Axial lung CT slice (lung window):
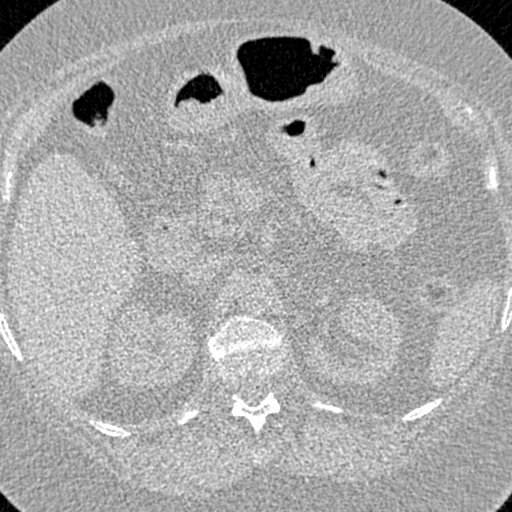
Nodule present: no